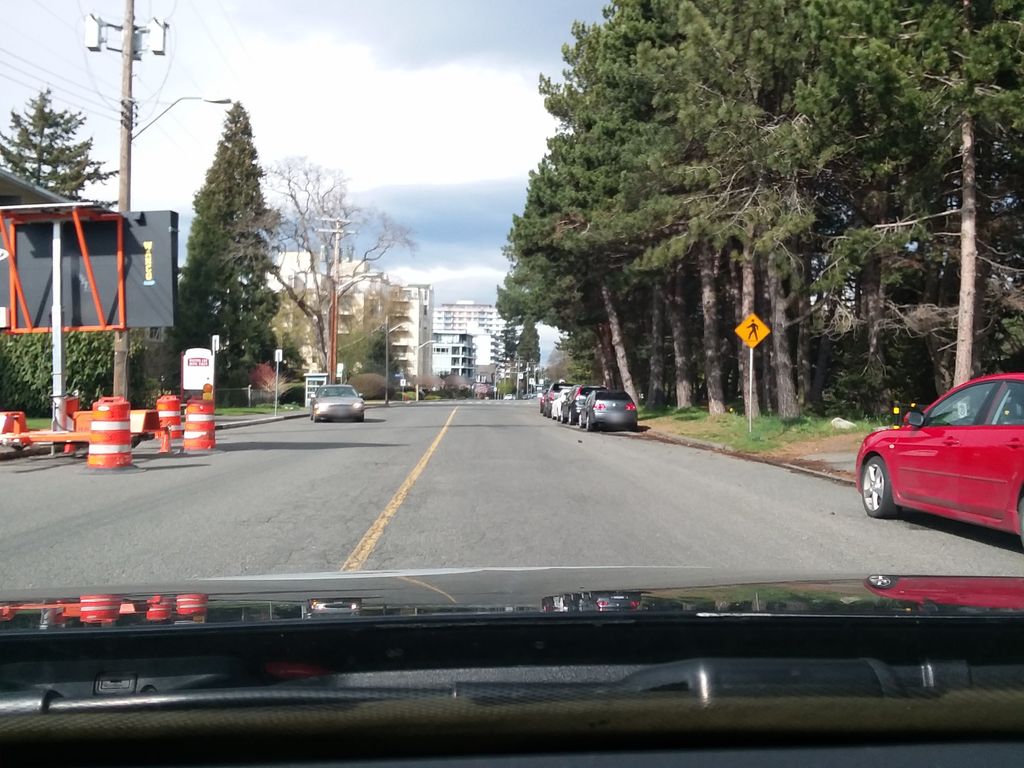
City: victoria